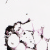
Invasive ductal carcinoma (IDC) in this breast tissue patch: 0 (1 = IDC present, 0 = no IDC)